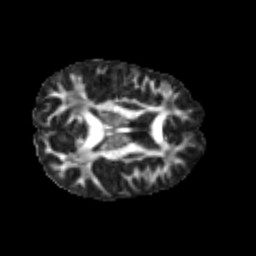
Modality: FA
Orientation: axial
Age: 29
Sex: male
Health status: healthy